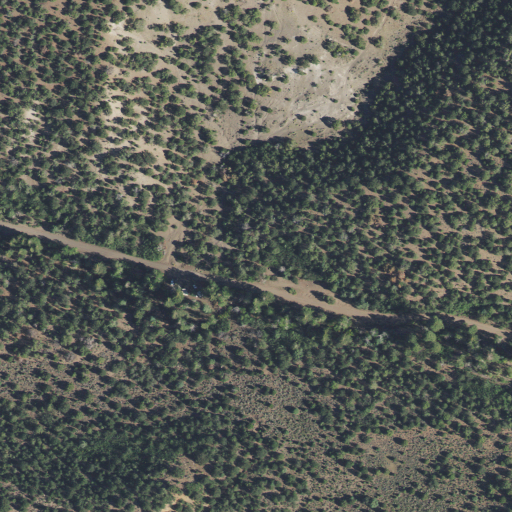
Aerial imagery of valley in Utah named Chalk Hollow containing evergreen forest, shrub, open development, and low intensity development